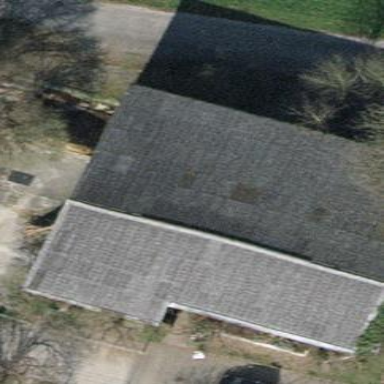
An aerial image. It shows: Gabled roof on farm auxiliary building.